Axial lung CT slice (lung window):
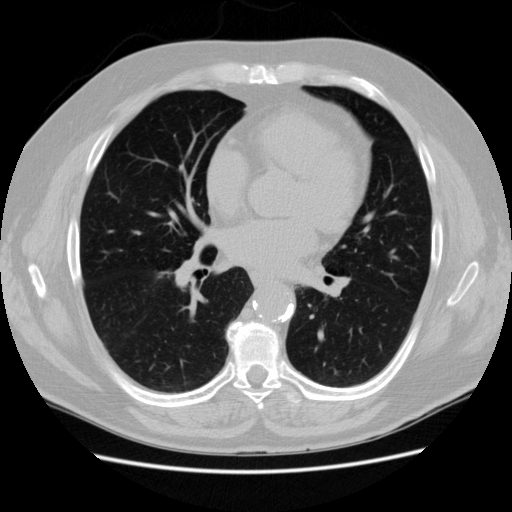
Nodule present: no